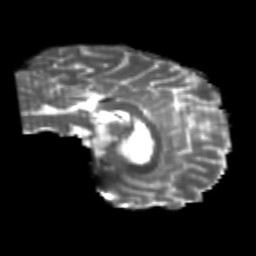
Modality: T2w
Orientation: sagittal
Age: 22
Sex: female
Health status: healthy
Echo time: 0.074 s